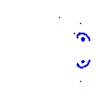
Particle: proton